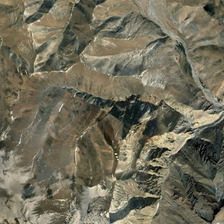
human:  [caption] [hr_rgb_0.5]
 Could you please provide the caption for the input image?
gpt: it is a piece of irregular khaki mountain .

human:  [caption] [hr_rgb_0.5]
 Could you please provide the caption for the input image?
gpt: it is a piece of irregular khaki mountain .

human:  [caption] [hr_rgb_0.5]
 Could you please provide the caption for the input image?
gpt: it is a piece of irregular khaki mountain .

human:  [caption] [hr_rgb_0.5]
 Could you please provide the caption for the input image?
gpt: it is a piece of irregular khaki mountain .

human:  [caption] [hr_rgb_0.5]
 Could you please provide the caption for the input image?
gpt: it is a piece of irregular khaki mountain .